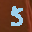
Label: 5